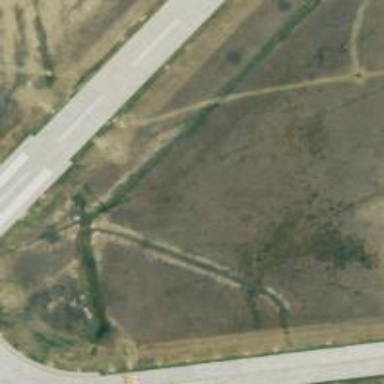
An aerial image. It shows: View of taxiway at the airport.